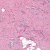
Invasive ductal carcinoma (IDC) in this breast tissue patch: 0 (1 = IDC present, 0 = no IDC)